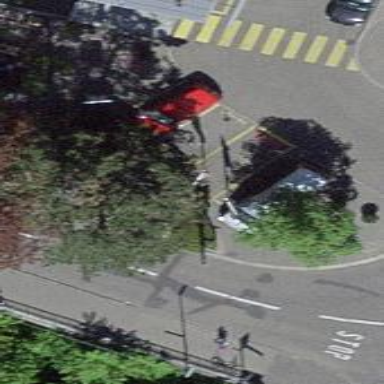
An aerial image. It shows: Car sharing facility.